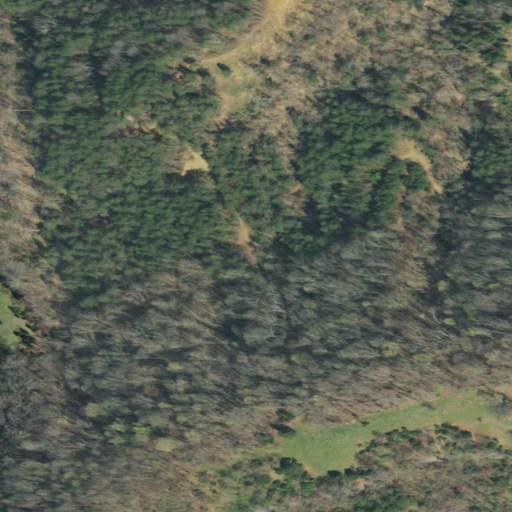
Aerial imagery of valley in Tennessee named Broken Valley containing deciduous forest, mixed forest, evergreen forest, and shrub